Field crop: maize
Growth stage: 2
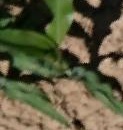
Species: maize